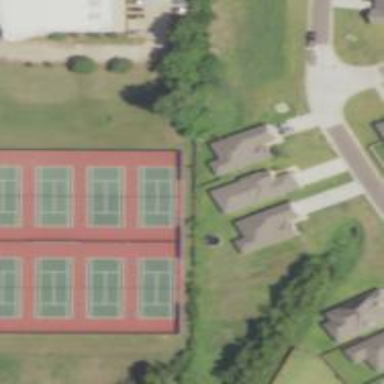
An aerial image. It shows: Tennis court in leisure pitch.